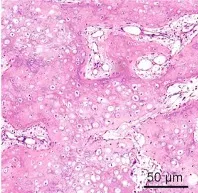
The HE staining of pathological specimens. Cartilage-like matrix and bone-like matrix with osteoblast cells lined around.
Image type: pathology (h&e)